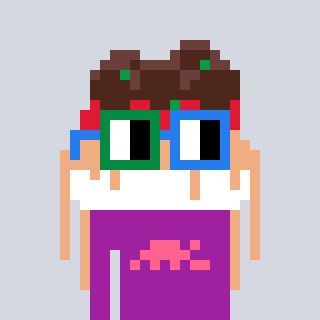
a pixel art character with square green and blue glasses, a spaghetti-shaped head and a magenta-colored body on a cool background